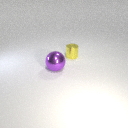
small yellow metal cylinder to the right of large purple metal sphere